Question: Whenever I try to upload my dataset to the AutoML Natural Language Web UI, I get the error
'Something is wrong, please try again.'
The documentation is not very insightful about how my CSV file is supposed to look, but I tried to make a simple sample file just to make sure it works at all, it looks like this:
'''
text,label
asdf,cat
asodlkao,dog
asdkasdsadksafask,cat
waewq23,cat
dads,cat
saiodjas,cat
skdoaskdoas,dog
hgfkgizk,dog
fzdrgbfd,cat
otiujrhzgf,cat
vchztzr,dog
aksodkasodks,dog
sderftz,dog
dsoakd,dog
qweqweqw,cat
asdqweqe,cat
dkawosdkaodk,dog
ewqeweq,cat
fdsffds,dog
bvcghh,cat
rthnghtd,dog
sdkosadkasodk,cat
sdjidghdfig,cat
kfodskdsof,dog
saodsadok,dog
ksaodksaod,dog
vncvb,cat
'''
I chose this formatting according to the Google suggested Syntax

But even with this formatting I still get the same error
I've seen this question <URL> but according to the answers there it seems my formatting should work, so I do not know why I get the error
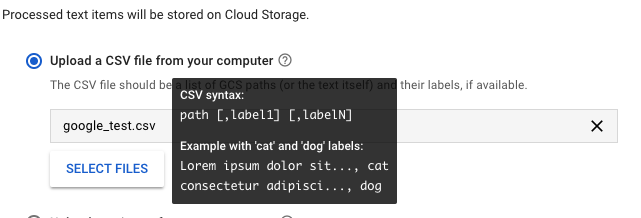
Answer: I have found the problem! As Michal K said, there was nothing wrong with the formatting, the real problem was I was not assigned the role of Storage Object Creator, which is necessary because the Data is uploaded in Cloud Storage first